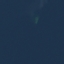
Land use / land cover class: SeaLake